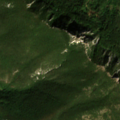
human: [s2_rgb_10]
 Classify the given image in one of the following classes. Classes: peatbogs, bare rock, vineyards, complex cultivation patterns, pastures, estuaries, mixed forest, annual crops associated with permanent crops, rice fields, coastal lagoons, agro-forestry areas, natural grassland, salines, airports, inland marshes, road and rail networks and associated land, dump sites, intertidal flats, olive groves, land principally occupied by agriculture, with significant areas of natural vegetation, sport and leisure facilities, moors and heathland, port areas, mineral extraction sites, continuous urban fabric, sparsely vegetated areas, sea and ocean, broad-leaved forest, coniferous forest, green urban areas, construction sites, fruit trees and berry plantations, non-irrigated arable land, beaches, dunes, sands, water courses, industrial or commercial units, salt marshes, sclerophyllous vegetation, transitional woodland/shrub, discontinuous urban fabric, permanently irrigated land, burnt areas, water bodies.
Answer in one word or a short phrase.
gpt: land principally occupied by agriculture, with significant areas of natural vegetation, broad-leaved forest, sparsely vegetated areas